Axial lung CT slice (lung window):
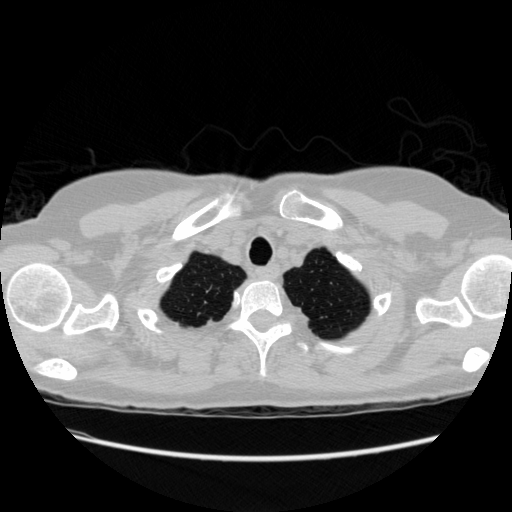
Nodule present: no